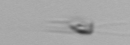
Label: Calciopappus